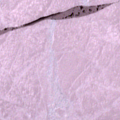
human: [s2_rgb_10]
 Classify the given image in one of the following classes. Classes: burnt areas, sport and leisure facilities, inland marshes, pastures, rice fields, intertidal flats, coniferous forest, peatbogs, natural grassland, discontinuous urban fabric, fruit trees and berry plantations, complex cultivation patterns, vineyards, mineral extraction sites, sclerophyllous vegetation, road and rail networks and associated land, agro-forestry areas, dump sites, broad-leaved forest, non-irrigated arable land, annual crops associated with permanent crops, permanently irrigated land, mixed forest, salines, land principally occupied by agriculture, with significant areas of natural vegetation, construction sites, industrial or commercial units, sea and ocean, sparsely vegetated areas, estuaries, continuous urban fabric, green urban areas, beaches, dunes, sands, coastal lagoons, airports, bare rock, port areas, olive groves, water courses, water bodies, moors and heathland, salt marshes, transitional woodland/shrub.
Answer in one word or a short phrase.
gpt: sea and ocean